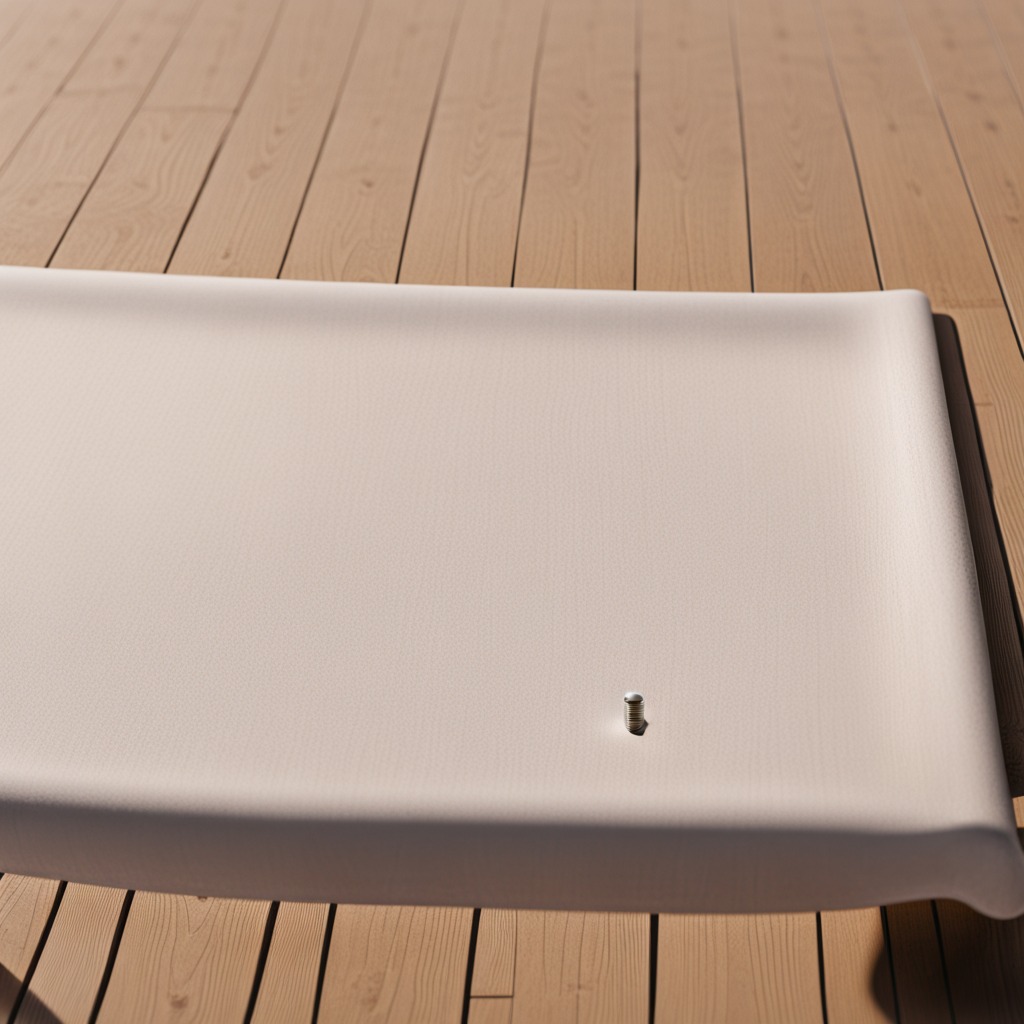
A metal screw is lying on a wooden table in an outdoor workshop during daytime bright natural light soft shadows worn but beneath the cloth.